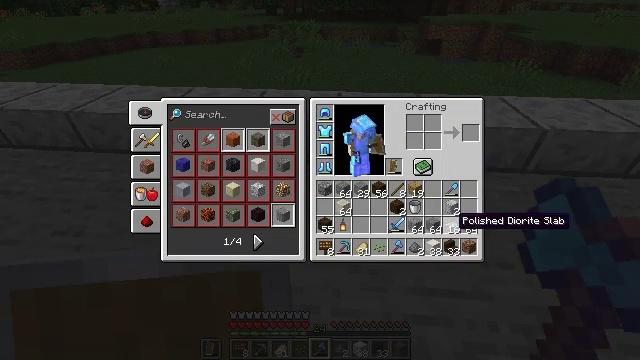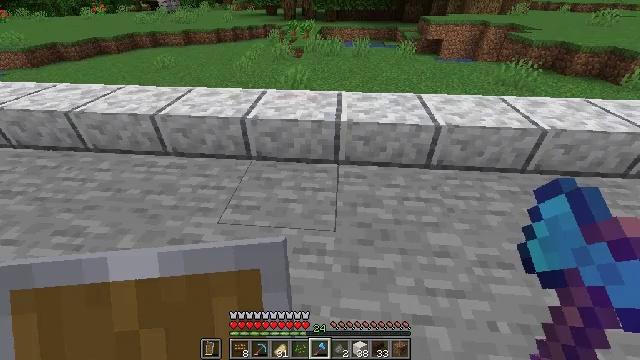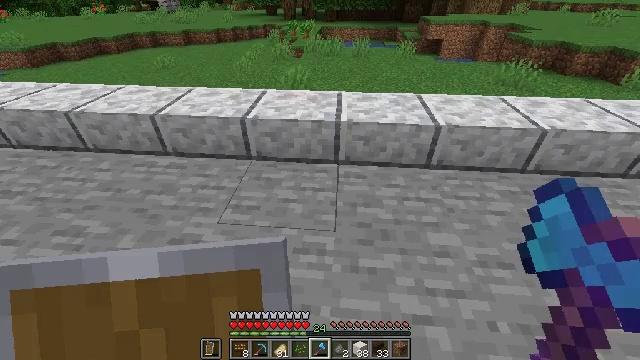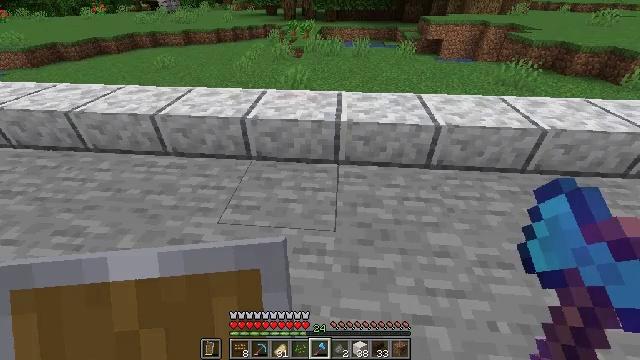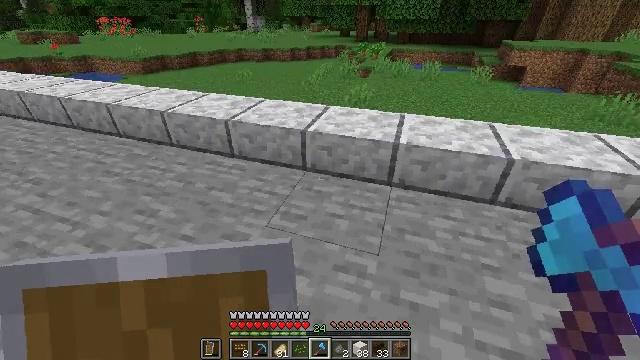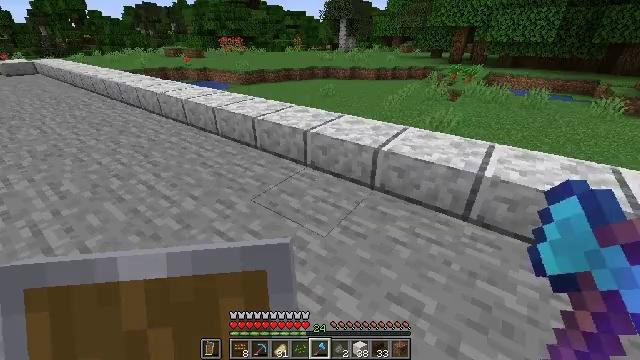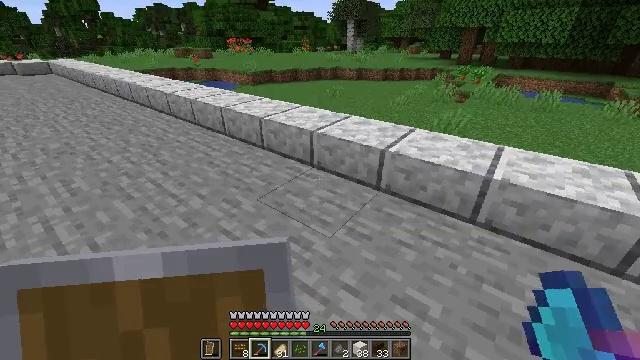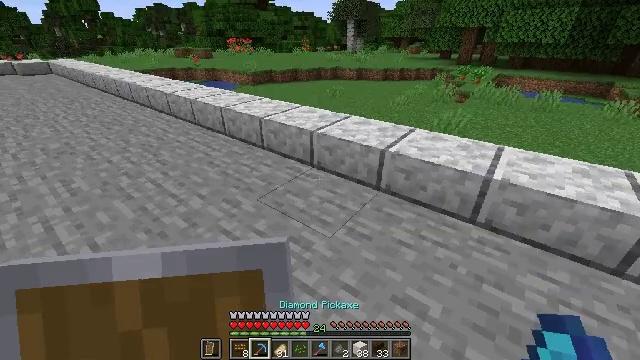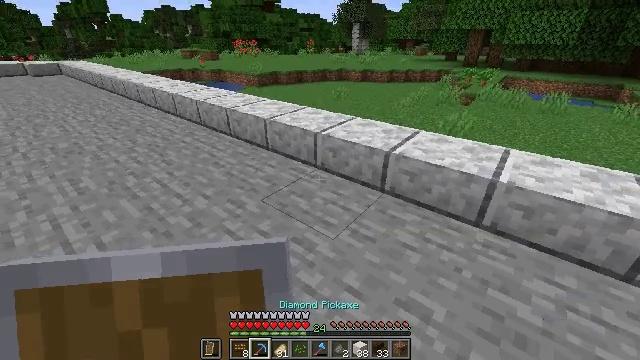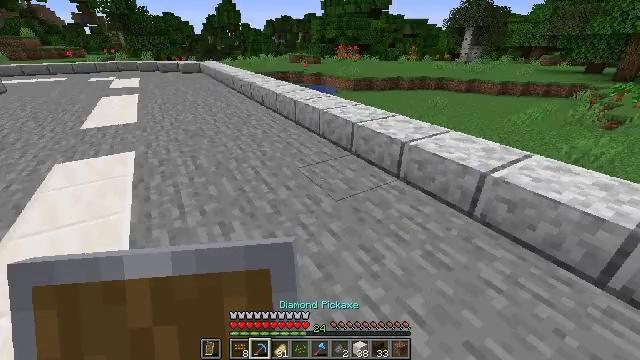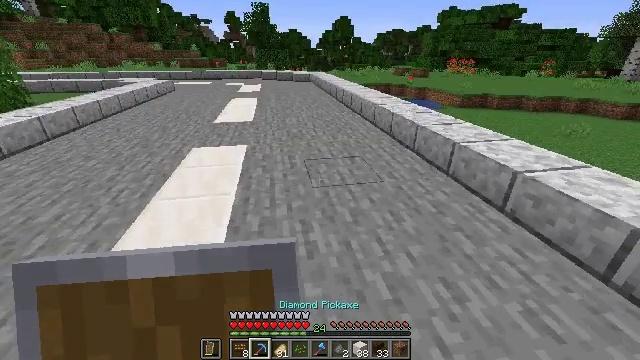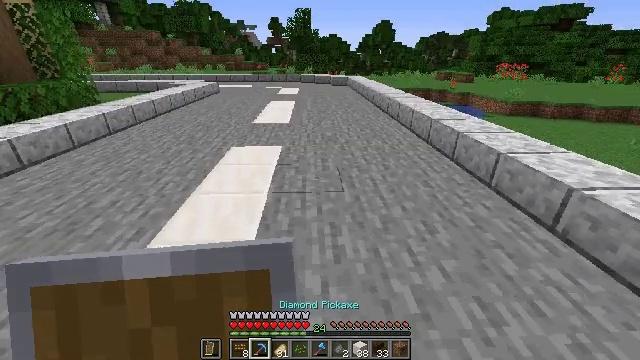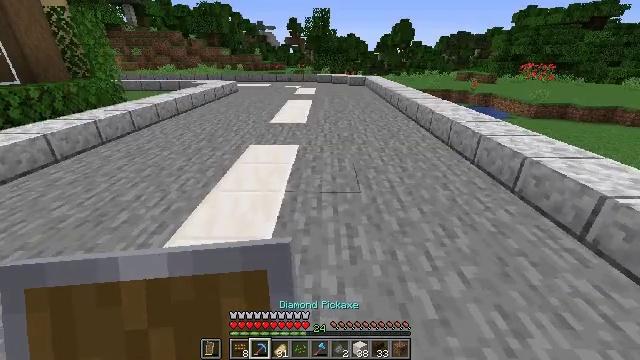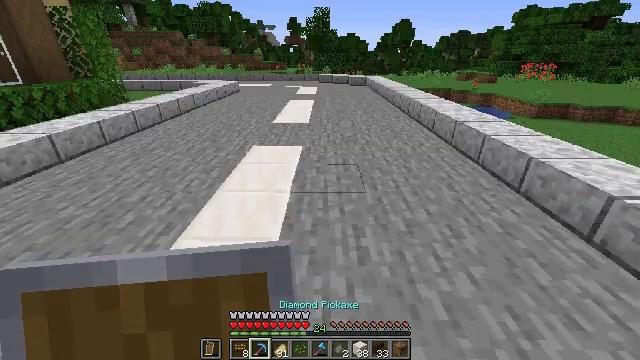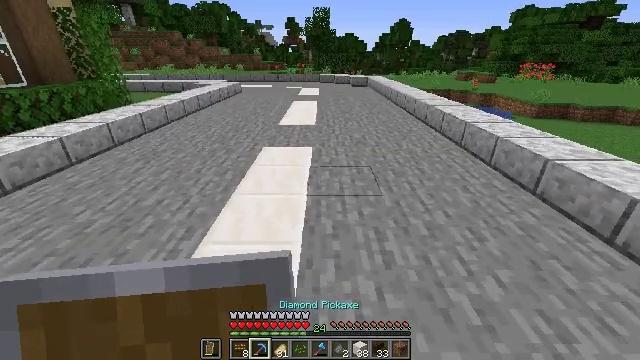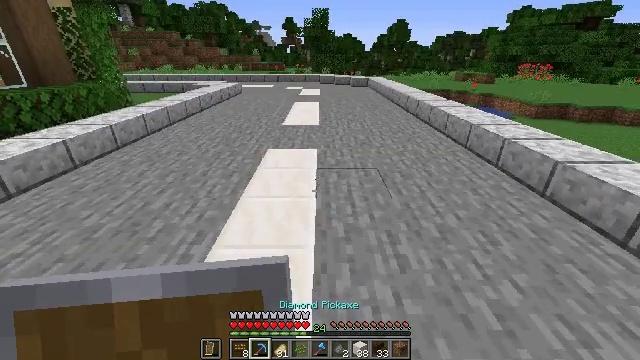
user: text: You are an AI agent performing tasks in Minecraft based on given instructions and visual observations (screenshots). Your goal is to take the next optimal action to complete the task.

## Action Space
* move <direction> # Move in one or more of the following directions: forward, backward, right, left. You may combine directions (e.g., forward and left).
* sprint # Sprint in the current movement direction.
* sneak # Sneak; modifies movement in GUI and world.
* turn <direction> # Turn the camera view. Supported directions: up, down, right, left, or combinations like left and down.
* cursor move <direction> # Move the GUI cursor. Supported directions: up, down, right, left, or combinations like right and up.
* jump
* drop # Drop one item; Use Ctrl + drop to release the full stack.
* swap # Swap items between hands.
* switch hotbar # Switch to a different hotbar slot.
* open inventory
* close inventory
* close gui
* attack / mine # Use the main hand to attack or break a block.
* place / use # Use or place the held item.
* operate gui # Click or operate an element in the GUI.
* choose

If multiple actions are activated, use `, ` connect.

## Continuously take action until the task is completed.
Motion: motion action
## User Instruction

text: Mine the polished diorite slab from the floor.
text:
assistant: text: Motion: no_op
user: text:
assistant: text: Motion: no_op
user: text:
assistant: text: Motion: no_op
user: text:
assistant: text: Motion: turn left and up
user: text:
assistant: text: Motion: turn left and up
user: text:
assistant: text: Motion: turn left, switch to hotbar 2
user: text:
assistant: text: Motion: switch to hotbar 2
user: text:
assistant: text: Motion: turn left, switch to hotbar 2
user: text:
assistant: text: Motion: turn left and up
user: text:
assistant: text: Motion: turn left and up
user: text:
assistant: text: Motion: turn left
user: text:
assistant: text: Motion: move left, turn left
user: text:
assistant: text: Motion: move left
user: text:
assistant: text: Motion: move left
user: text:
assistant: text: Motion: move forward and move left
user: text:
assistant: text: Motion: move forward and move left
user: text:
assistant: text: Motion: move forward and move left
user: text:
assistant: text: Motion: move forward and move left
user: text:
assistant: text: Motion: move forward and move left, turn right and down
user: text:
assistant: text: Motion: move forward and move right, turn right
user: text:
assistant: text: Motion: move forward and move right
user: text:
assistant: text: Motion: move forward and move right
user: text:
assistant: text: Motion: move right, turn up
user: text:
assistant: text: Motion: move right, turn left
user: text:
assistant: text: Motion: move back and move right, turn left
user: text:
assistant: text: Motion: move back and move right, turn left
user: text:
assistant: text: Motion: move back and move right, turn left and up
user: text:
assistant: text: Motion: move back and move left
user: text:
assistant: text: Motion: move back and move left
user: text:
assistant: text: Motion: move back and move left